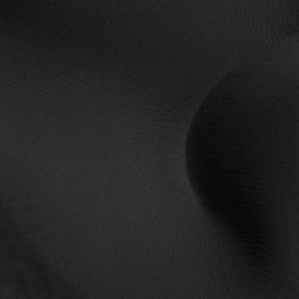
Label: non_frost